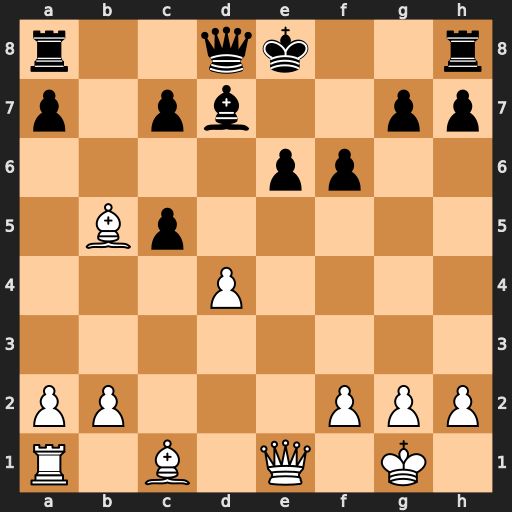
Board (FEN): r2qk2r/p1pb2pp/4pp2/1Bp5/3P4/8/PP3PPP/R1B1Q1K1
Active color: w
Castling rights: kq
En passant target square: -
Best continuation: Qxe6+ Qe7 Bxd7+ Kd8 Qxe7+